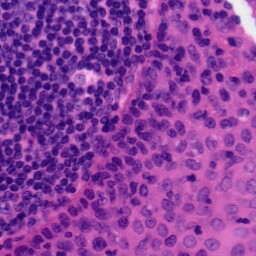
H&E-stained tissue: Tonsil